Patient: sex M, age 71
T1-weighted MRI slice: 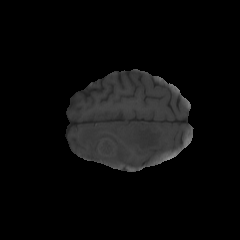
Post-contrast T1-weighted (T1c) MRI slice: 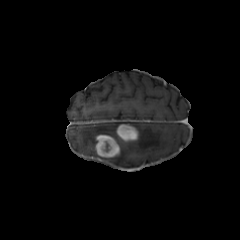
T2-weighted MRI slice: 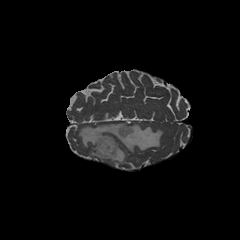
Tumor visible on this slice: yes
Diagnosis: Glioblastoma, IDH-wildtype
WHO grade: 4